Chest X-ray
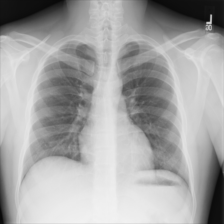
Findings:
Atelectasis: negative
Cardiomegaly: negative
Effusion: negative
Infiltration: negative
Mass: negative
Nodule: negative
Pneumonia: negative
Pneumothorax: negative
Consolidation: negative
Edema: negative
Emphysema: negative
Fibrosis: negative
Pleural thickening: negative
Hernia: negative